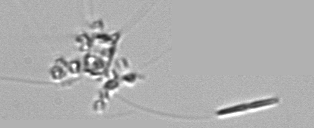
Label: Chaetoceros_didymus_TAG_external_flagellate